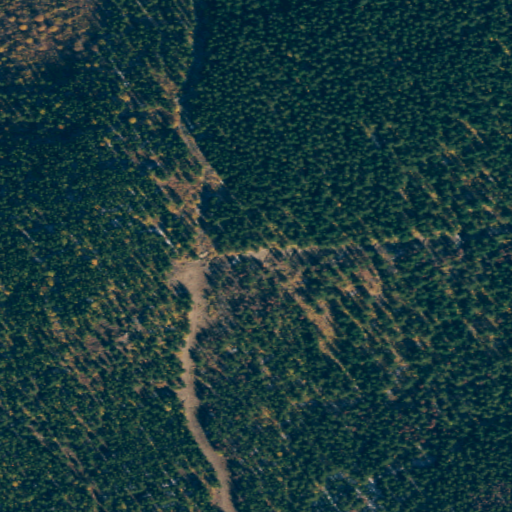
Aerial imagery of mountain in Washington named Parrish Peak containing evergreen forest, shrub, grassland, and open development